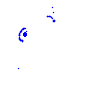
Particle: electron